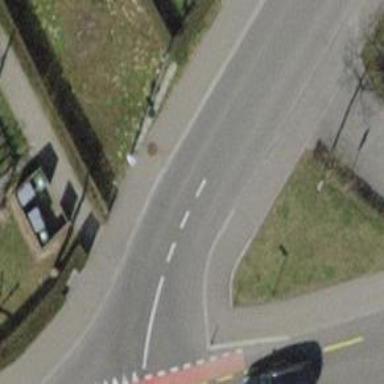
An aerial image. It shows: Residential road with asphalt surface and sidewalks on both sides.